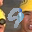
Label: 9